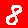
Digit: 8